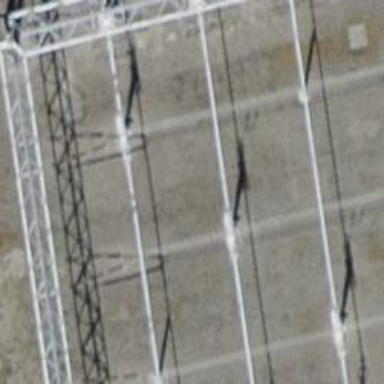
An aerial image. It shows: Three cables of power line.